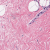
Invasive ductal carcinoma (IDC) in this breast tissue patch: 0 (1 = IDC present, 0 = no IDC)